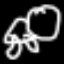
Label: frog